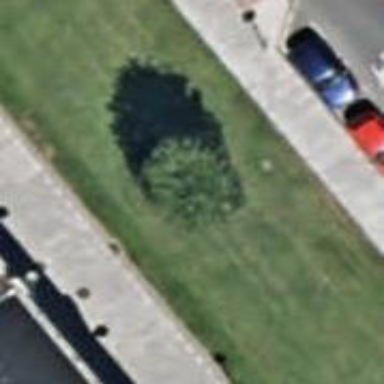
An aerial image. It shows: Evergreen broadleaved tree.